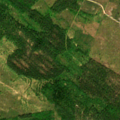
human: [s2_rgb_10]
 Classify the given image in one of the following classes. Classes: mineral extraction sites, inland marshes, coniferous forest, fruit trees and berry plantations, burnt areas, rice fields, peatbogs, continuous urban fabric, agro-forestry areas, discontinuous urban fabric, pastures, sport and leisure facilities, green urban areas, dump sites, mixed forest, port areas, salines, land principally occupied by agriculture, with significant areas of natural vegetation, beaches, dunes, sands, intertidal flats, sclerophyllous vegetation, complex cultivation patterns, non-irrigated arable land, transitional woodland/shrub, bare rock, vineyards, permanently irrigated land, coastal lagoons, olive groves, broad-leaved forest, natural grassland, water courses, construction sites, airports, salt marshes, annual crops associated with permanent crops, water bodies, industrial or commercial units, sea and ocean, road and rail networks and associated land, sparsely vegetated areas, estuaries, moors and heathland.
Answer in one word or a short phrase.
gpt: broad-leaved forest, mixed forest, transitional woodland/shrub